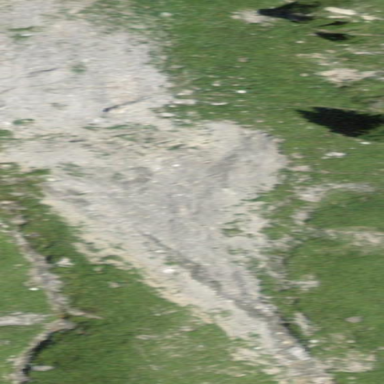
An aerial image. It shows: Natural scree.